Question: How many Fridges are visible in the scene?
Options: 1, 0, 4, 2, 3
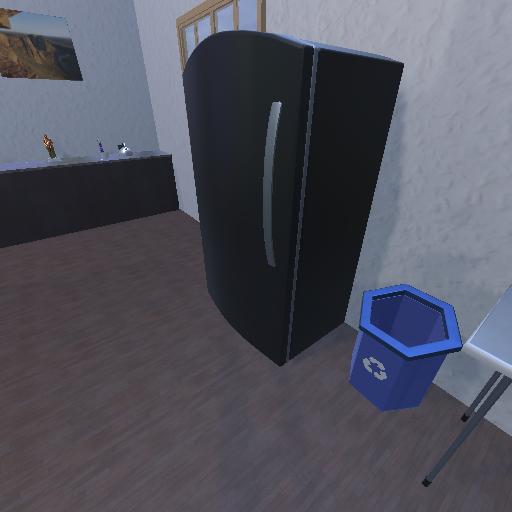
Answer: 1